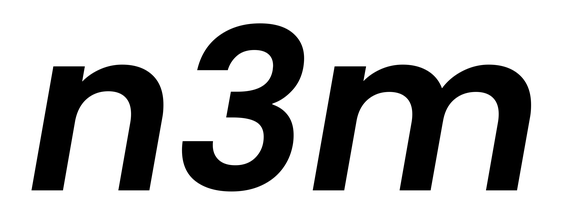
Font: Poppins-SemiBoldItalic